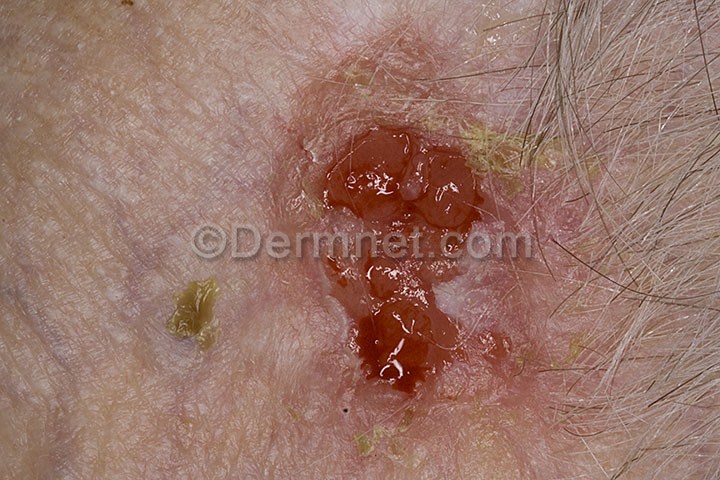
Disease: Actinic Keratosis Basal Cell Carcinoma and other Malignant Lesions